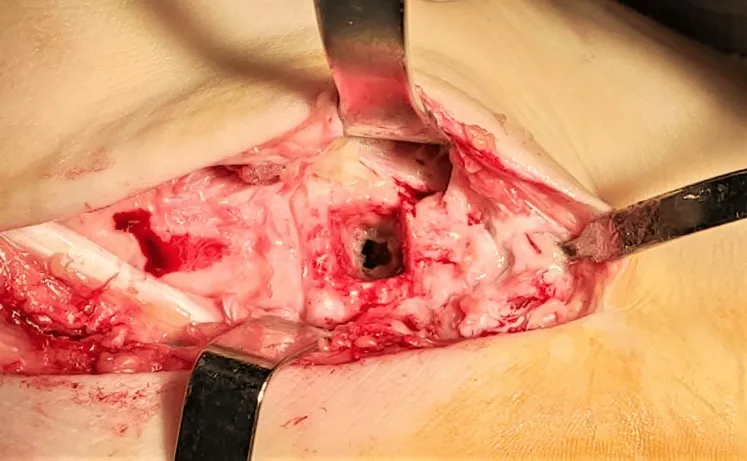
Cavity opened, excised, and lavaged.
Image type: medical_photograph (other_medical_photograph)